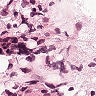
Metastatic tissue present: yes